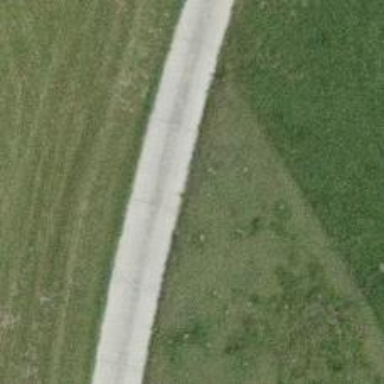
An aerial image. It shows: Unclassified road with concrete surface.